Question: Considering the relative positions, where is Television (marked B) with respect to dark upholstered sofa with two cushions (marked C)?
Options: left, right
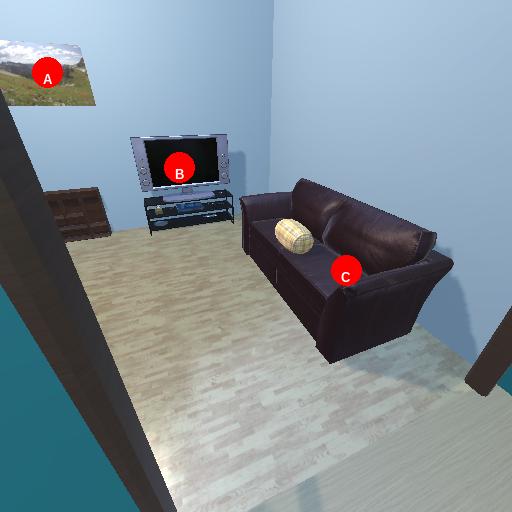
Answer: left